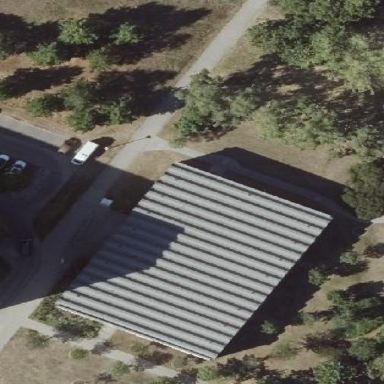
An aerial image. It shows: Building part with flat roof.